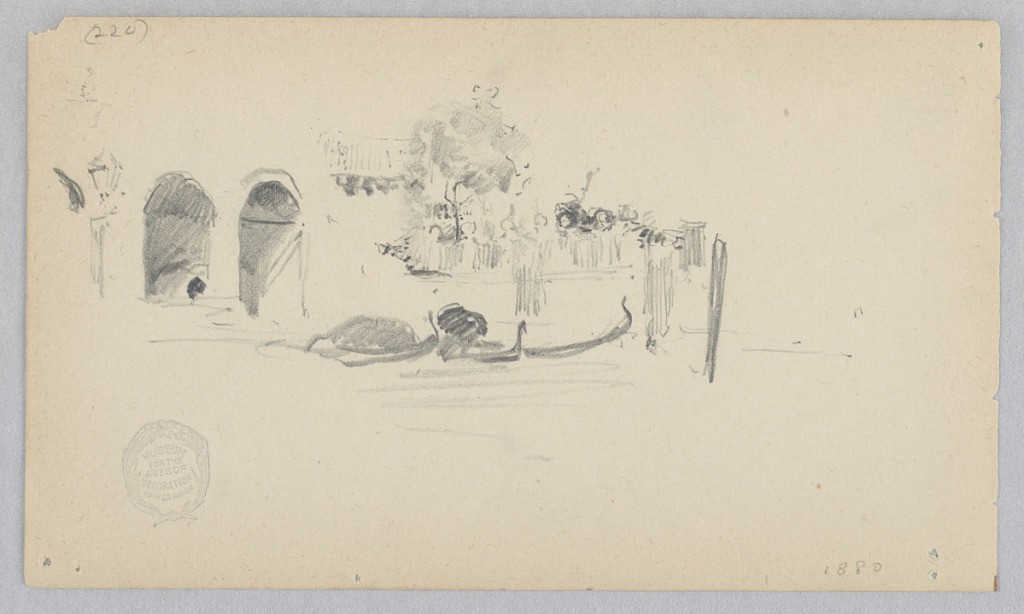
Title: View of Venice, Italy
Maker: Robert Frederick Blum, American, 1857–1903
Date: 1880
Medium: Graphite on wove paper
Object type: Drawing
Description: Sketch of three gondolas in Venice with the facade of a building and a terrace garden in the background.